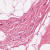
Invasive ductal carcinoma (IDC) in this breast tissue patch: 0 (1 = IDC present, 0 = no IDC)